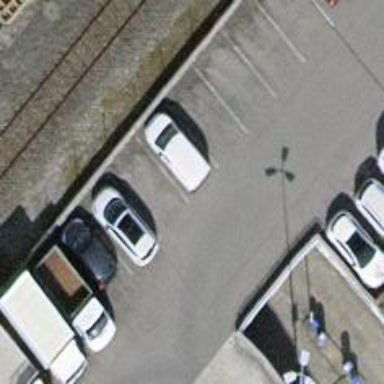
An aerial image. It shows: Parking aisle designated as service road.